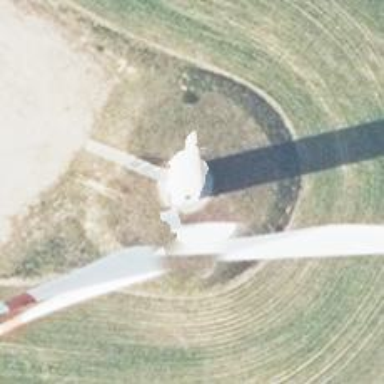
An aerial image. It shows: Wind turbine generating power.